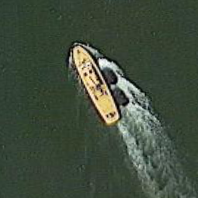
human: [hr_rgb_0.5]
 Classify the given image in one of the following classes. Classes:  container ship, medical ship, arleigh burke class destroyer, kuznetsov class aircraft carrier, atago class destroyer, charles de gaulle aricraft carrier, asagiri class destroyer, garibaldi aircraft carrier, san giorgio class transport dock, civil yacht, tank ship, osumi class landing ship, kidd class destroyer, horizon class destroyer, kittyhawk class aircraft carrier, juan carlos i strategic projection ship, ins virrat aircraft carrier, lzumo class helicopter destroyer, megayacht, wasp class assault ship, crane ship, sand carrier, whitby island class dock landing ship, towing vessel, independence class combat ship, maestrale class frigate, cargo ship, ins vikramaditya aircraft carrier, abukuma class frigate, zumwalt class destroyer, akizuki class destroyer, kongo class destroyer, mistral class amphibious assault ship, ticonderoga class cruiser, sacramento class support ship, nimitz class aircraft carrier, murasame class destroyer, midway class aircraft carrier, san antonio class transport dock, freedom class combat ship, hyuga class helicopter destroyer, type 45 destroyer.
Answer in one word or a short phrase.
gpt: Civil yacht